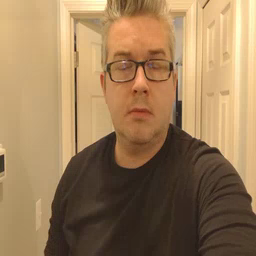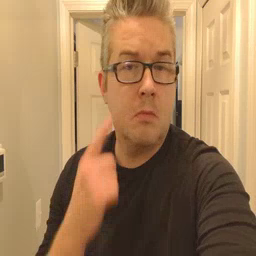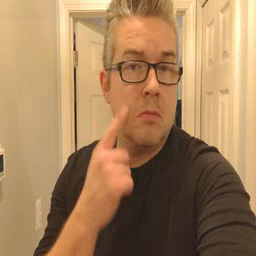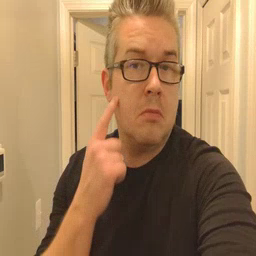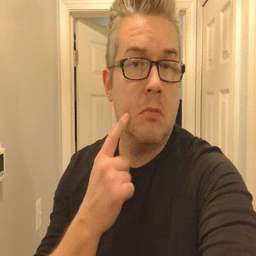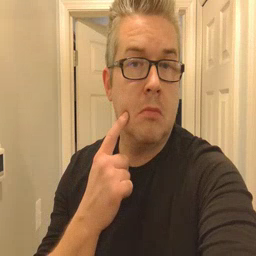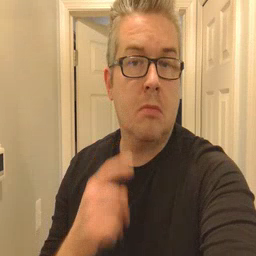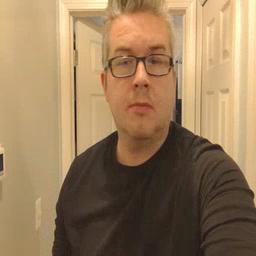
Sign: cheek